Question: Clicking on any of the nodes of my 'TreeView' doesn't select it. I need to click on a small rectangular area to the left of the node (shown red in the image) to select it. Also, selecting a node this way means the entire sub-tree with all of the child nodes will be selected at once. Not sure what's going on.

Here is my XAML:
'''
<TreeView ItemsSource="{Binding FirstGeneration}">
<TreeView.Resources>
<DataTemplate DataType="{x:Type local:AccountNodeVM}">
<TreeViewItem Header ="{Binding Name}" />
</DataTemplate>
<HierarchicalDataTemplate DataType="{x:Type local:CategoryNodeVM}" ItemsSource="{Binding SubCategories}">
<TreeViewItem Header="{Binding Name}" ItemsSource="{Binding Accounts}" />
</HierarchicalDataTemplate>
</TreeView.Resources>
<TreeView.ItemContainerStyle>
<Style TargetType="{x:Type TreeViewItem}">
<Setter Property="IsExpanded" Value="{Binding IsExpanded, Mode=TwoWay}" />
<Setter Property="IsSelected" Value="{Binding IsSelected, Mode=TwoWay}" />
<Setter Property="FontWeight" Value="Normal" />
</Style>
</TreeView.ItemContainerStyle>
</TreeView>
'''
'FirstGeneration', 'SubCategories', 'Accounts' are all defined in my ViewModel. I have tried using 'TextBlock' instead of 'TreeViewItem' in my 'HierarchicalDataTemplate' as well without any gain. What am I doing wrong here?
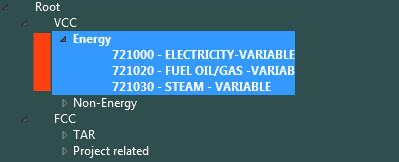
Answer: Figured this out. 'TreeView' appears to create a 'TreeViewItem' for each node by itself, so when creating your 'HierarchicalDataTemplate', you do not need to embed 'TreeViewItem' inside it, else WPF will wrap your 'TreeViewItem' inside its own 'TreeViewItem', thereby confusing the selection mechanism. Simply put a 'TextBlock' (or maybe 'StackPanel' or some other container if you have complex node structure) in your 'HierarchicalDataTemplate' and let WPF do the work of node creation. Hope this helps someone else.